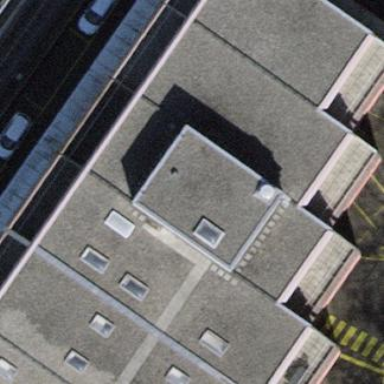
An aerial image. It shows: Office building.